Interaction volume radius: 5 \u00c5
Interaction volume height: 15 \u00c5
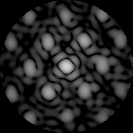
Disorder parameter: 0.3322